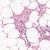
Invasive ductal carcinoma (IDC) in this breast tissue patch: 0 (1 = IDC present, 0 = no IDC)